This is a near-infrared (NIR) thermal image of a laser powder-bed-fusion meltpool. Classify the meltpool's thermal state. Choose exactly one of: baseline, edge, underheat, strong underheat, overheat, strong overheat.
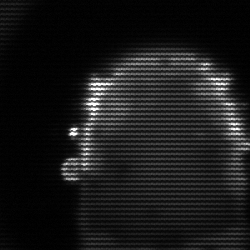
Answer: baseline